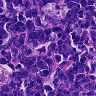
Metastatic tissue present: no